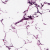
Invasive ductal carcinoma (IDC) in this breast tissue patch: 0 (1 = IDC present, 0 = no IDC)